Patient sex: F
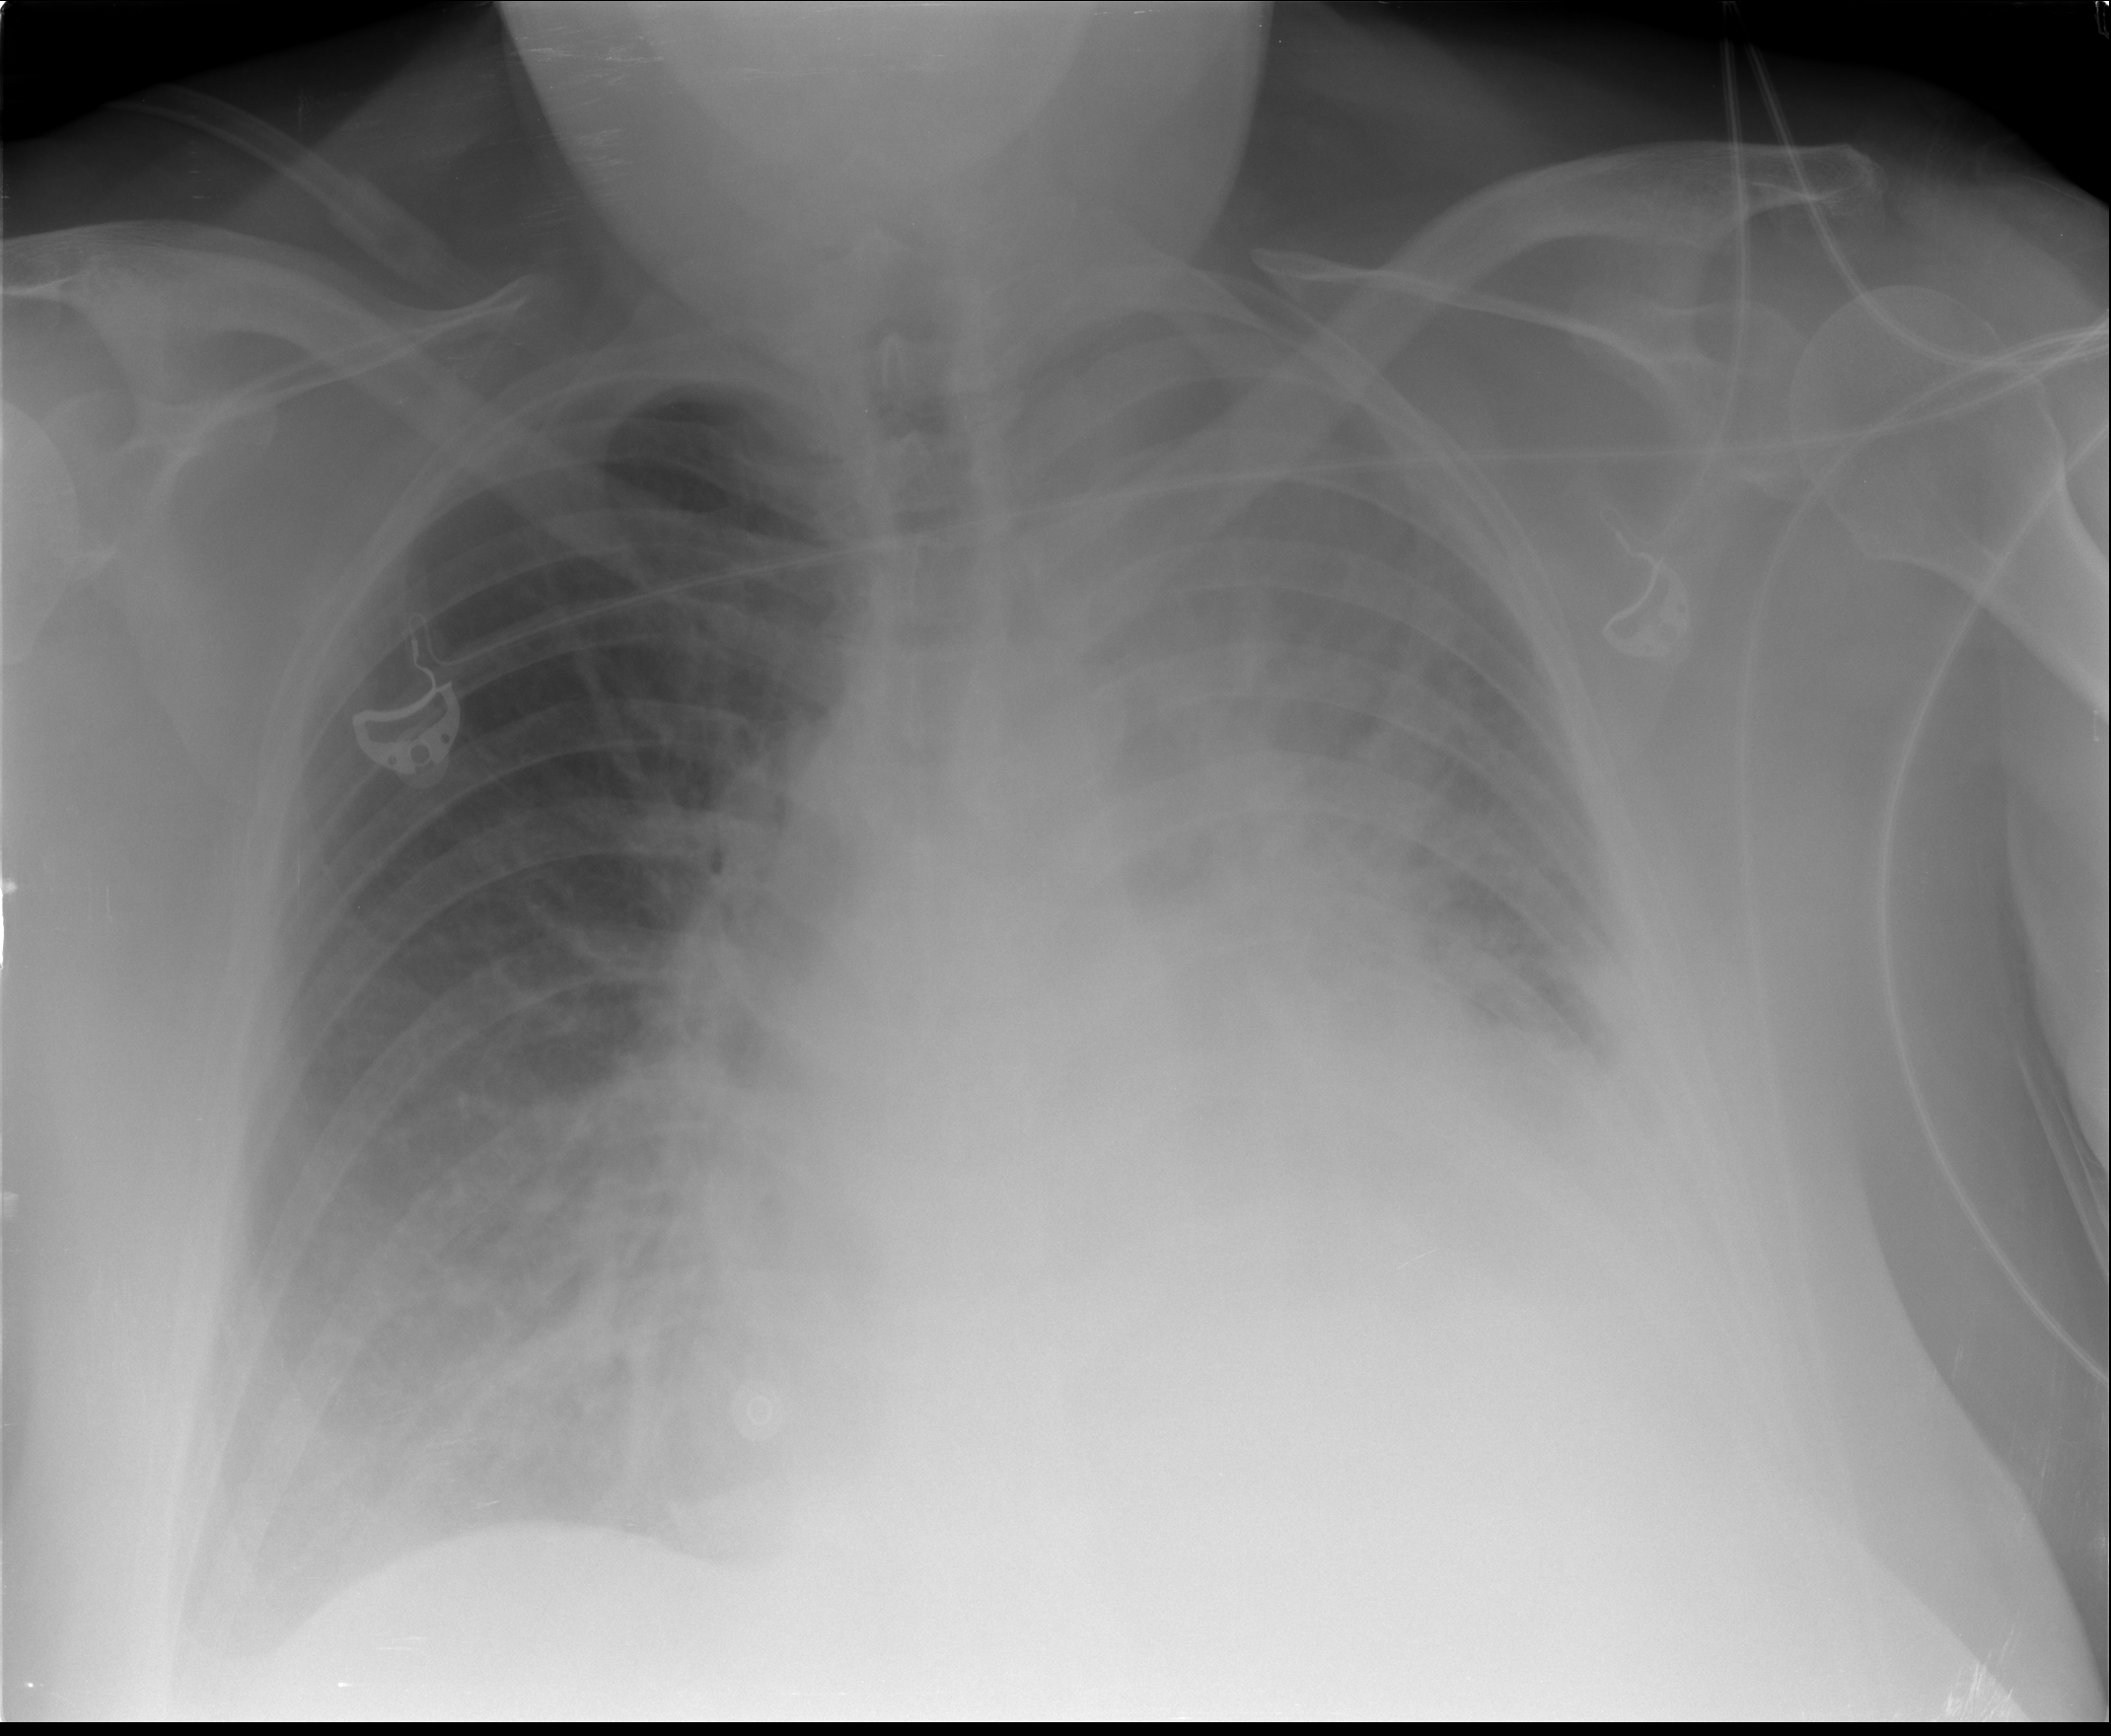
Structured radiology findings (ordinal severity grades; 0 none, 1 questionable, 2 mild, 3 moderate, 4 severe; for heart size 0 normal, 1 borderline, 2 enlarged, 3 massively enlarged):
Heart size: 0
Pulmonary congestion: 0
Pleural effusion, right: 0
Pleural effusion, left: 3
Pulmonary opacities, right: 0
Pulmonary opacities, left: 1
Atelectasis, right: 1
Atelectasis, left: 3